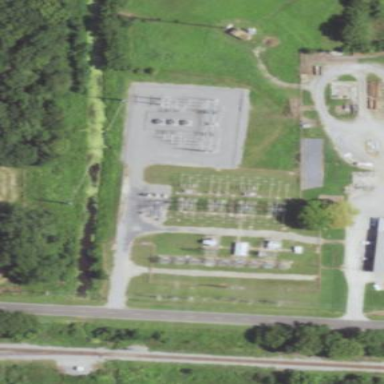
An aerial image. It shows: Power substation.